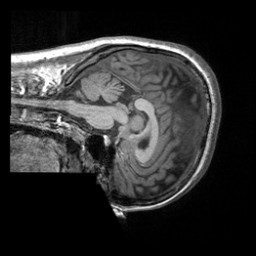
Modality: T1w
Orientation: sagittal
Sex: female
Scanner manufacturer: siemens
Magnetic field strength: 3 T
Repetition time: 1.9 s
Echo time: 0.00252 s